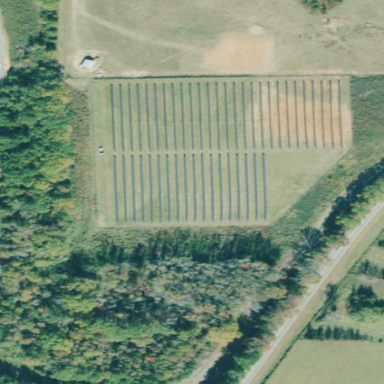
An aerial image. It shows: Solar power plant using photovoltaic technology.